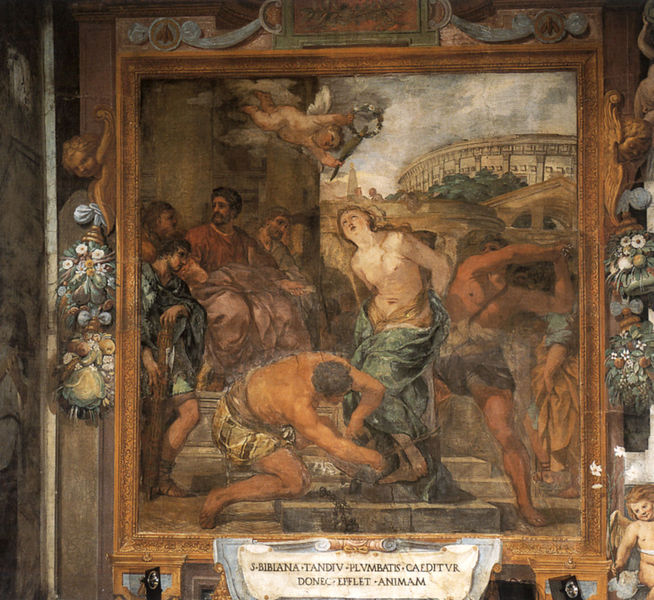
Titel: Die Geißelung der Hl. Bibiana
Künstler: Pietro da Cortona
Standort: Rom, Kirche St. Bibiana (EU - I - Latium)
Schlagwörter: blau, feder, gemälde, himmel, körper, mann, nackt, umhang, menschen, stadt, blumen, braun, frau, holz, männer, schmuck, säule, gebäude, malerei, ornament, wand, rahmen, bild, kirche, gewand, kind, engel, putte, putto, farbig, schrift, mauer, farbe, treppe, stufe, stufen, halbnackt, peitsche, rom, jesus, kreuzigung, leid, leiden, schmerz, heiliger, märtyrer, fresko, museum, schlagen, geist, fessel, latein, lateinisch, geschmückt, säle, kolosseum, weh, martyrium, märtyrerin, gefesselt, anonym, leidensweg, öffentlichkeit, befreiung, gefesselte frau, martiryum, animam, martyium, anoynm